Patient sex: M
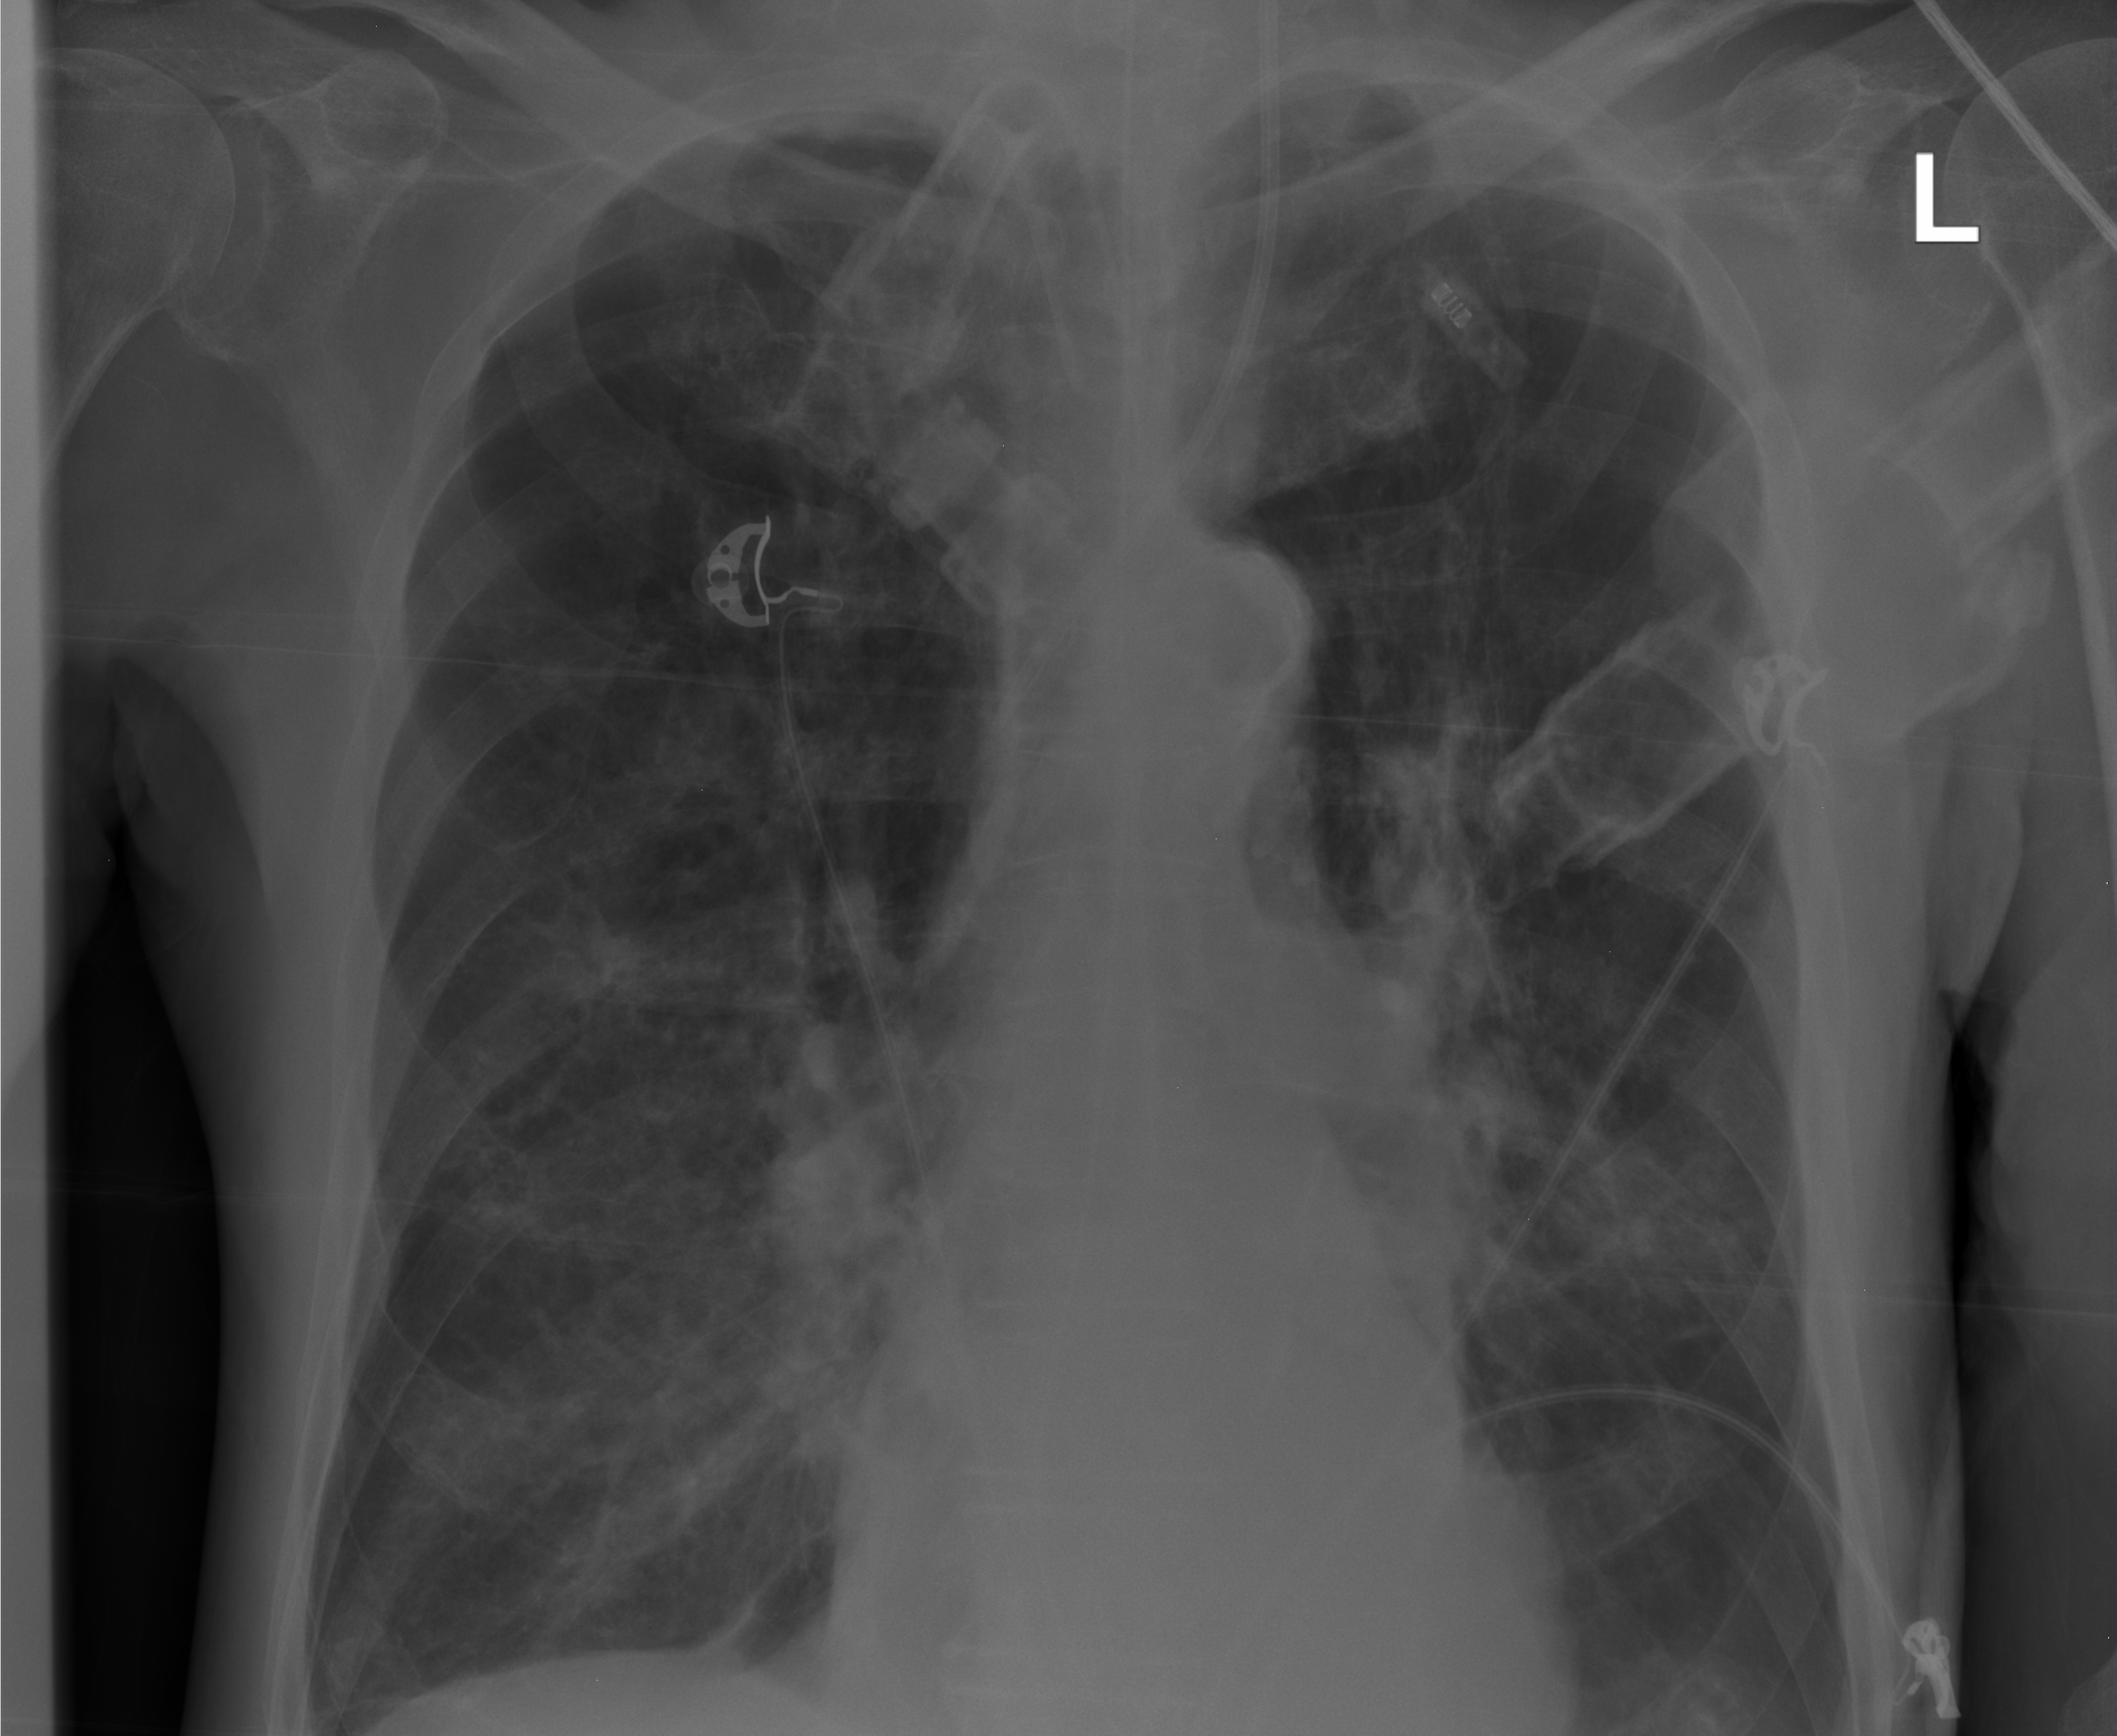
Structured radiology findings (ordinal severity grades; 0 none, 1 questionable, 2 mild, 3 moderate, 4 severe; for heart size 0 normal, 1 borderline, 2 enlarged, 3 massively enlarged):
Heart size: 0
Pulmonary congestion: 0
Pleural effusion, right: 0
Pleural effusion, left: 0
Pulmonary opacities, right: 1
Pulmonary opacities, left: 1
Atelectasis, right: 2
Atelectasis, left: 2